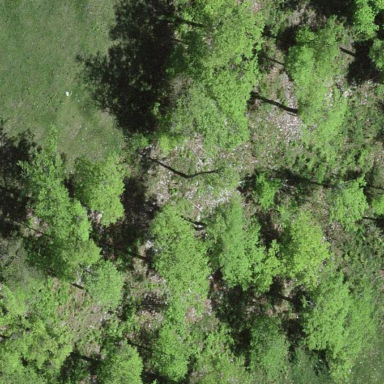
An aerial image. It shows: Forest area.